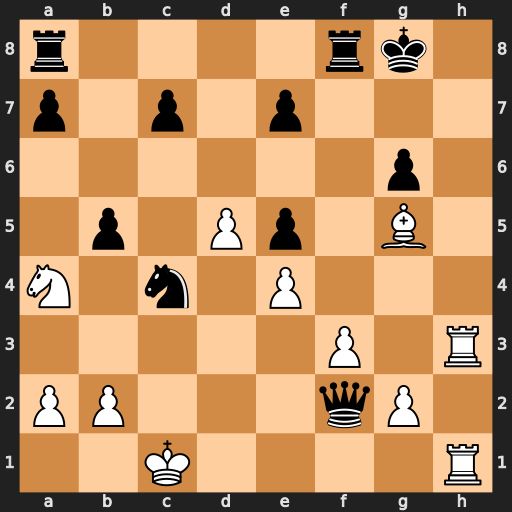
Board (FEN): r4rk1/p1p1p3/6p1/1p1Pp1B1/N1n1P3/5P1R/PP3qP1/2K4R
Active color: w
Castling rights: -
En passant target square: -
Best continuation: Rh8+ Kf7 R1h7+ Ke8 Rxe7+ Kd8 Rxf8#